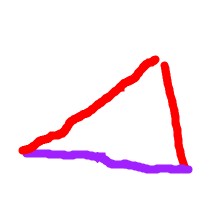
Shape: triangle